Question: How can I ensure, that my visual studio extension works on other users PC? I installed several SDKs and referenced libraries from them. I found the "Dependencies" tab in the vsixmanifest but have no clue what exactly I have do add here.
referenced libraries:

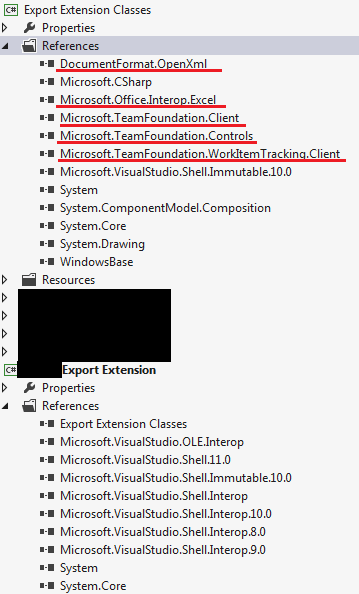
Answer: Keep a Local copy of each reference.
For every DLL or Reference, just right click on it and select Properties. In Properties Change "Copy Local" to true.
I hope this is what your problem is..